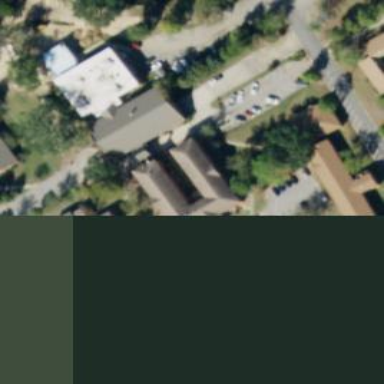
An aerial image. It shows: College building.